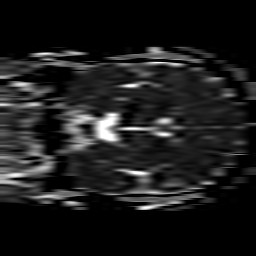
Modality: ADC
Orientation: coronal
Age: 37
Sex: male
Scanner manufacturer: philips
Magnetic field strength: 3 T
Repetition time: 3.743 s
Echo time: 0.05989 s